Interaction volume radius: 5 \u00c5
Interaction volume height: 15 \u00c5
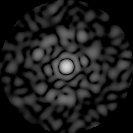
Disorder parameter: 0.8142